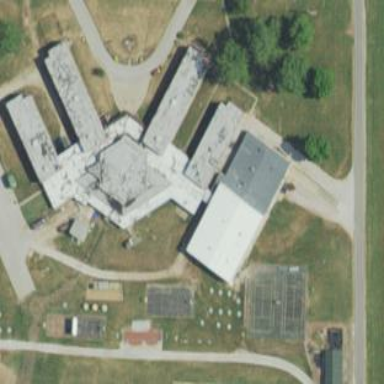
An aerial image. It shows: Prison building.